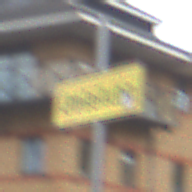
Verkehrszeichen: Umleitungsankuendigung
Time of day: MorningAfternoon
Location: Outdoor (Urban)
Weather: Overcast
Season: NotSpecified
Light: Natural